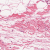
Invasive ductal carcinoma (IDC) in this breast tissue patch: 0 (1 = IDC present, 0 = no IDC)